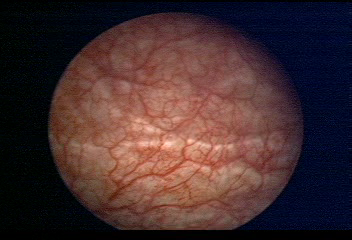
Modality: WLC
Class: Normal mucosa
Bladder cancer association: No